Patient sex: F
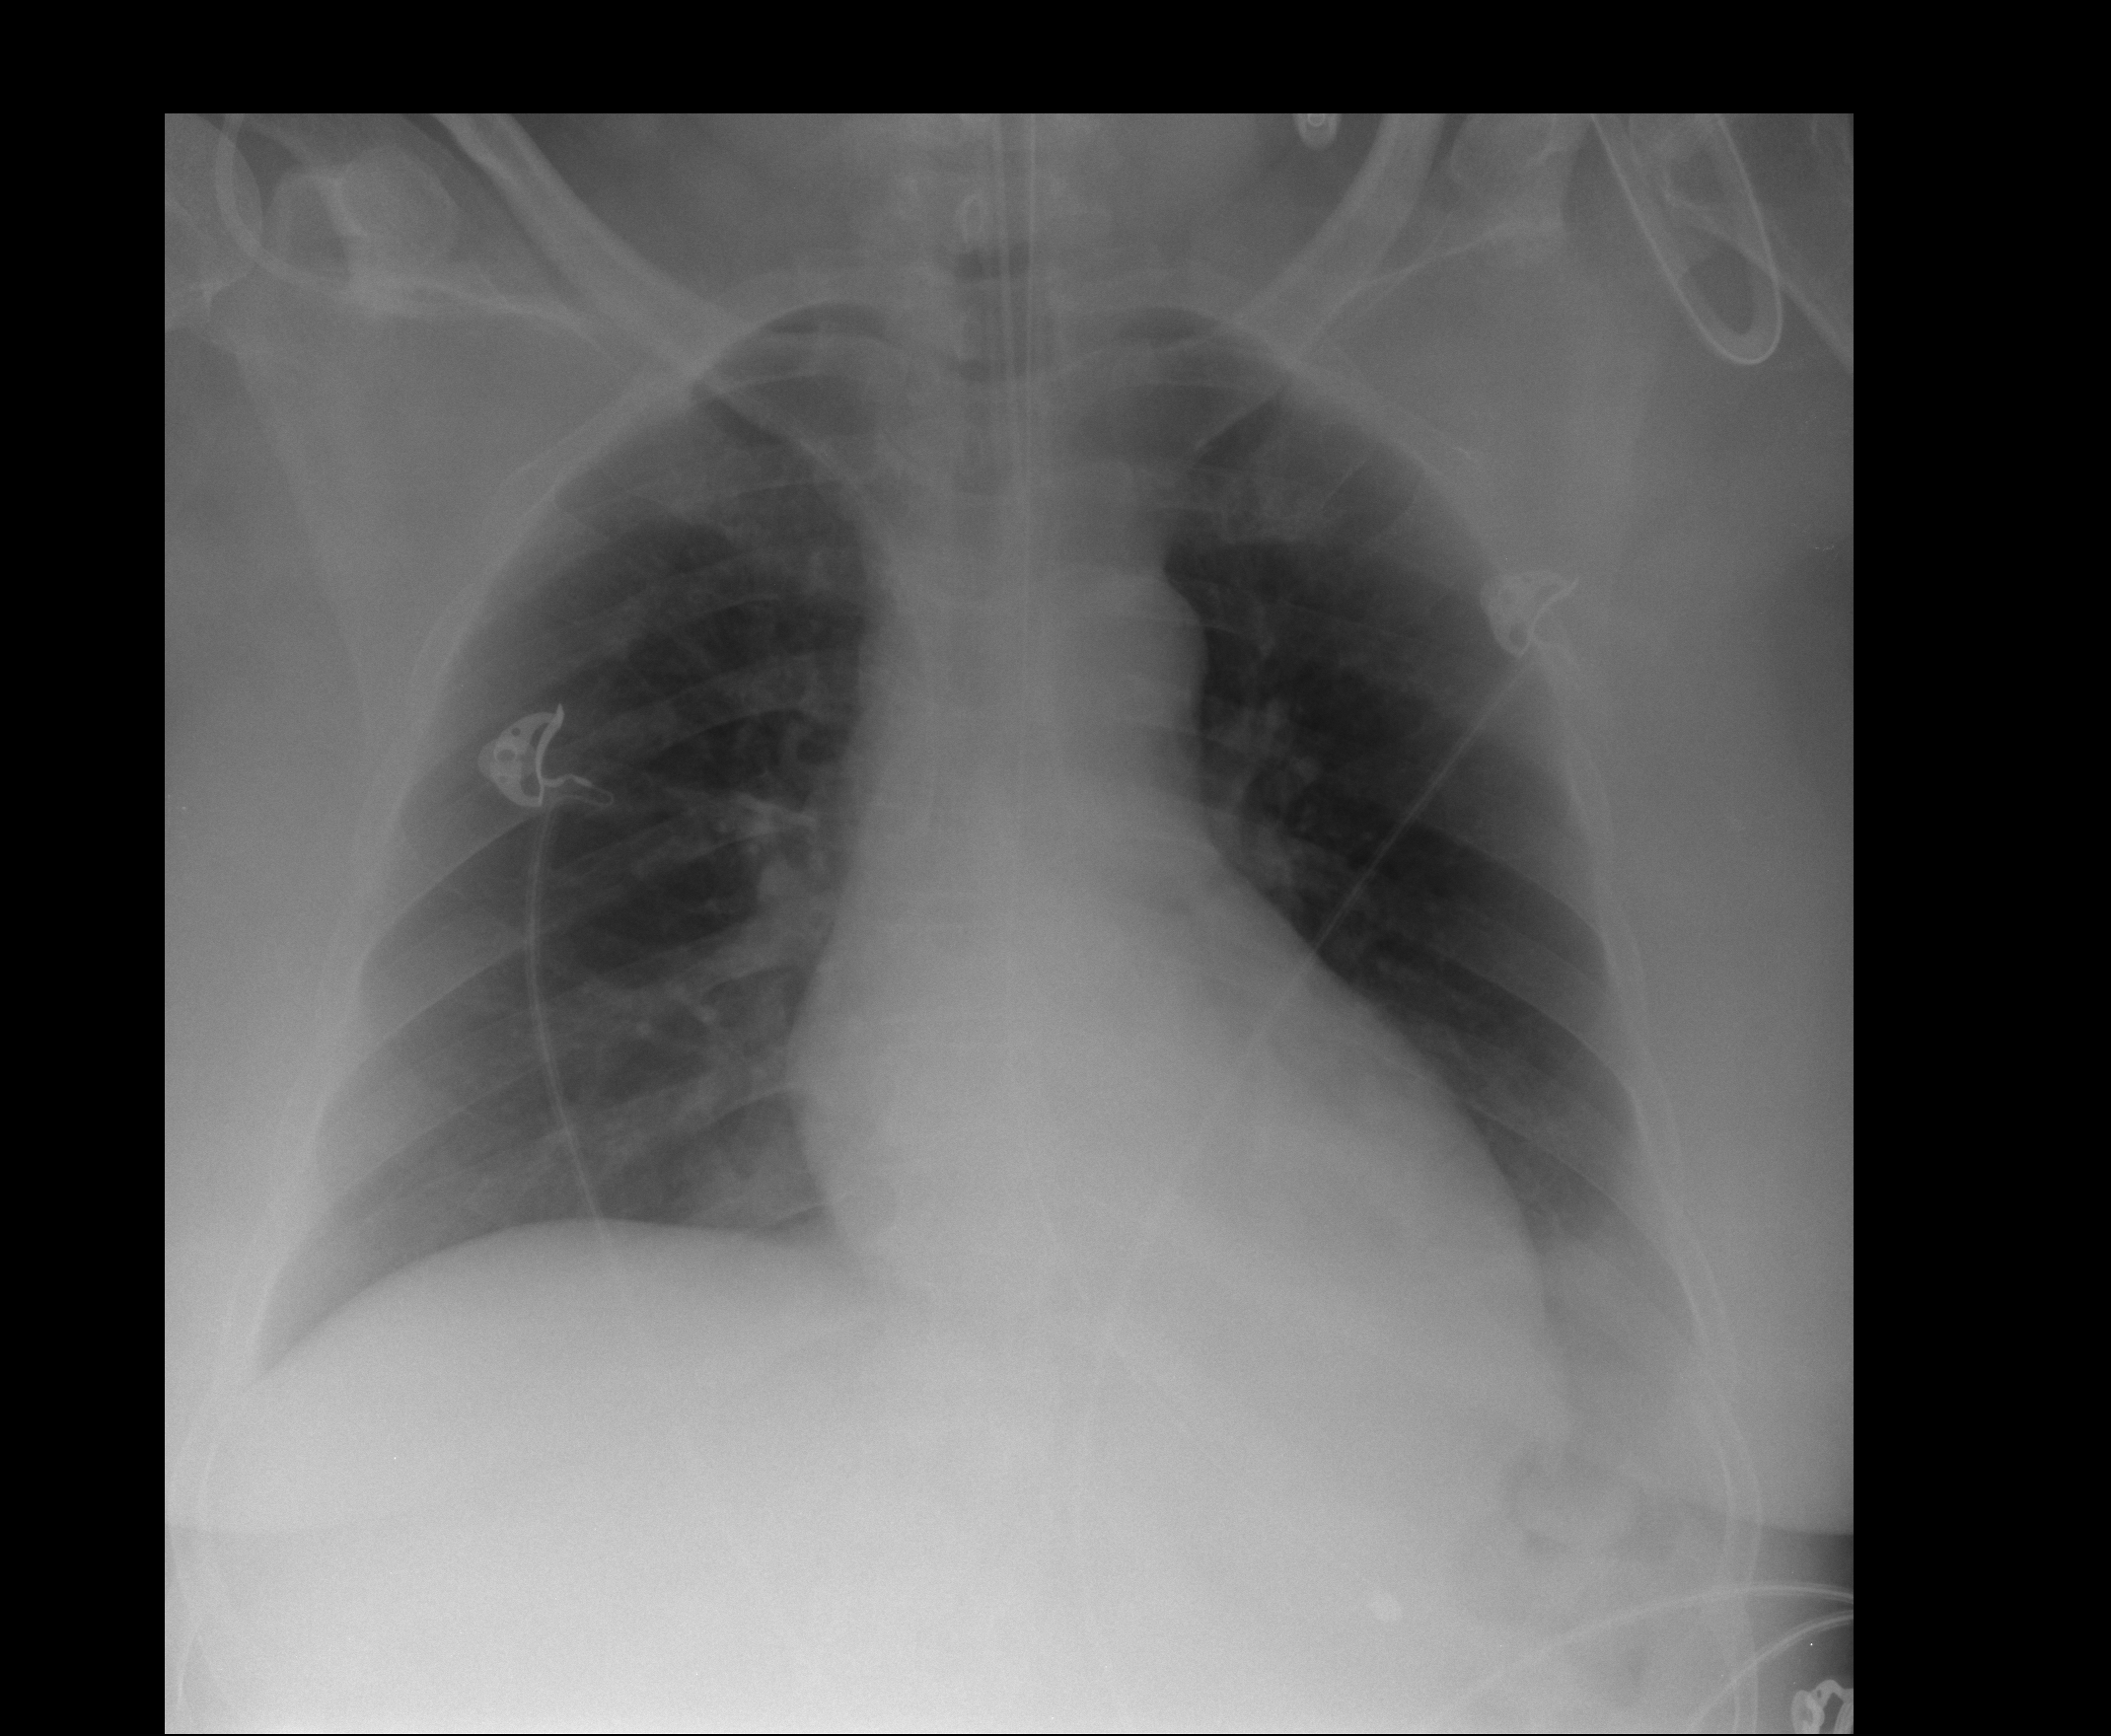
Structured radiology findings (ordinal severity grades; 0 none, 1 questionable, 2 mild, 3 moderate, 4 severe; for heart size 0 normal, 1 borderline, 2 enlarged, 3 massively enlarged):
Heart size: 0
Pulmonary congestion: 0
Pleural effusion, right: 0
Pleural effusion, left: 2
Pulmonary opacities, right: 0
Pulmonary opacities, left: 0
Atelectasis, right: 0
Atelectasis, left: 1